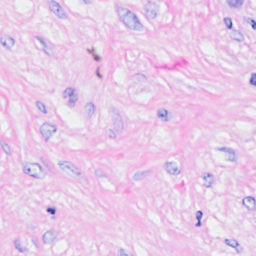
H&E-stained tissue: Breast